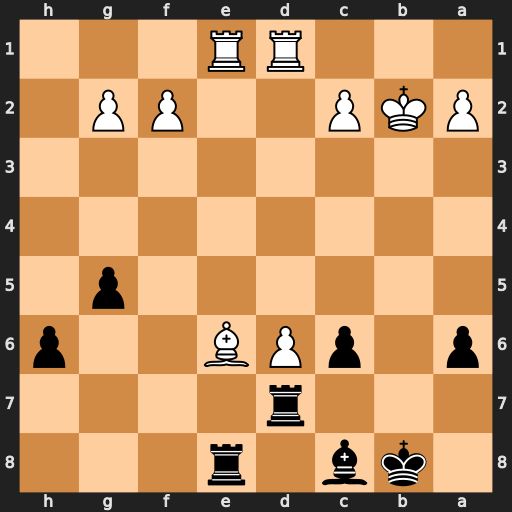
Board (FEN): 1kb1r3/3r4/p1pPB2p/6p1/8/8/PKP2PP1/3RR3
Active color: b
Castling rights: -
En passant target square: -
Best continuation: Rxe6 Rxe6 Rb7+ Kc3 Bxe6